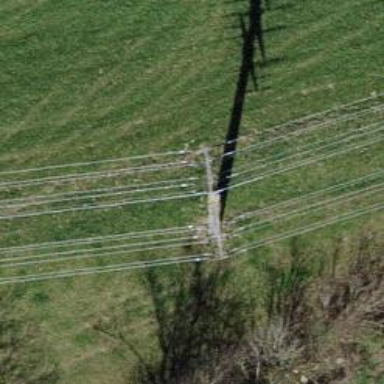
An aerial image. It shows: Power line in the image.